Question: What feature is displayed?
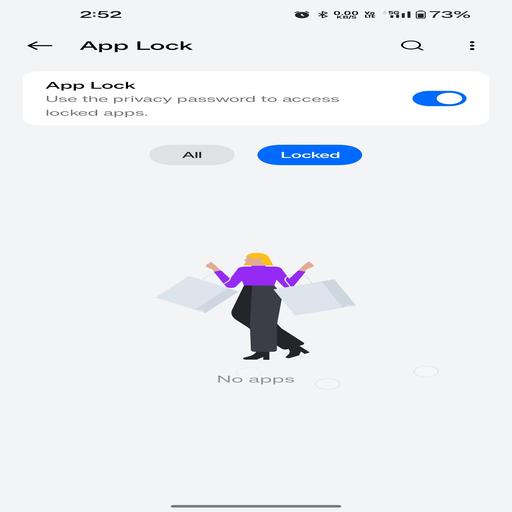
Answer: App Lock page